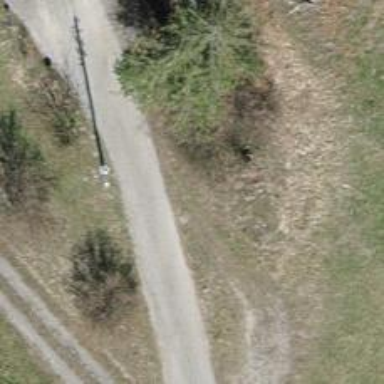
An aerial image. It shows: Power pole.